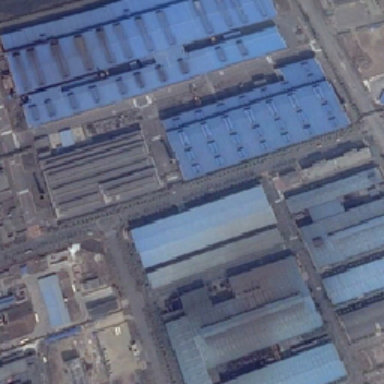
Blue industrial areas are gradually becoming black due to old problems .